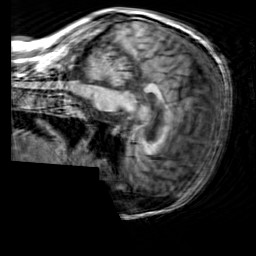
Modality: T1w
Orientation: sagittal
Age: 40
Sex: male
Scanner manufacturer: siemens
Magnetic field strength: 3 T
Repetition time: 2.3 s
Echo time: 0.00303 s